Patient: sex F, age 68
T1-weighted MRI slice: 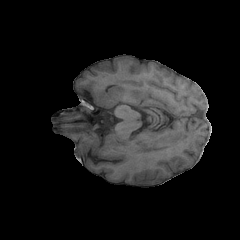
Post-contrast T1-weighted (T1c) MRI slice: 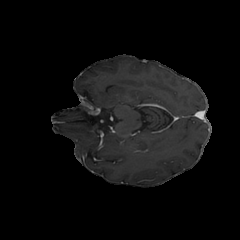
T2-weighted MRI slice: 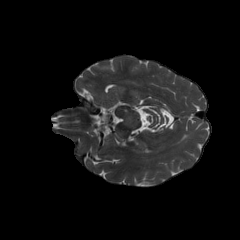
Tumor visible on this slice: no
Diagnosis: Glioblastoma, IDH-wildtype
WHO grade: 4